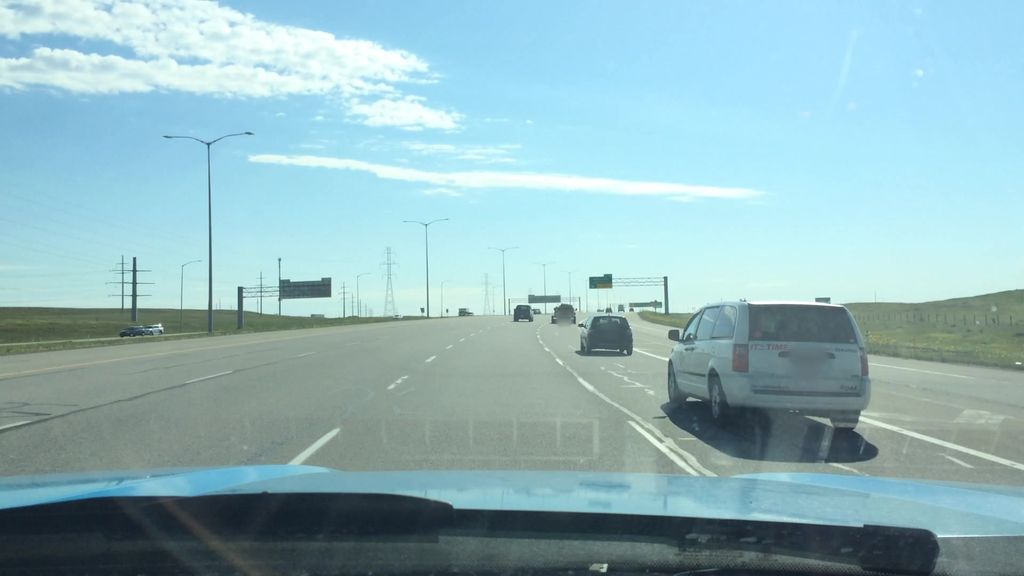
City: calgary